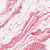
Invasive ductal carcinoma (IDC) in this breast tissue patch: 0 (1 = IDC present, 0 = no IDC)